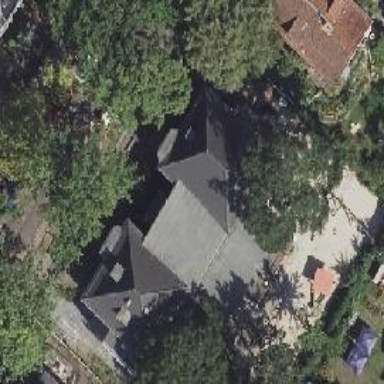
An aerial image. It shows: Kindergarten building with hipped roof.